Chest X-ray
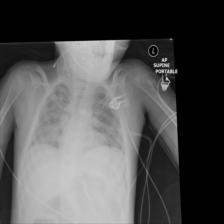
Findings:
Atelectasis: positive
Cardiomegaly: negative
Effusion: negative
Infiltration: positive
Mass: negative
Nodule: negative
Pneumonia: negative
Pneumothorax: negative
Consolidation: negative
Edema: negative
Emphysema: negative
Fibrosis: negative
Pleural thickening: negative
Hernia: negative